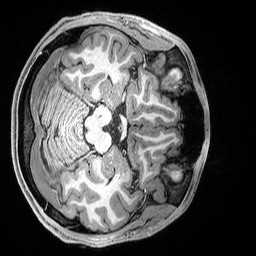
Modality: T1w
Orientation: axial
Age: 22
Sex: male
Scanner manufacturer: siemens
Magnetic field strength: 3 T
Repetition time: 2.5 s
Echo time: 0.0029 s